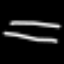
Label: line